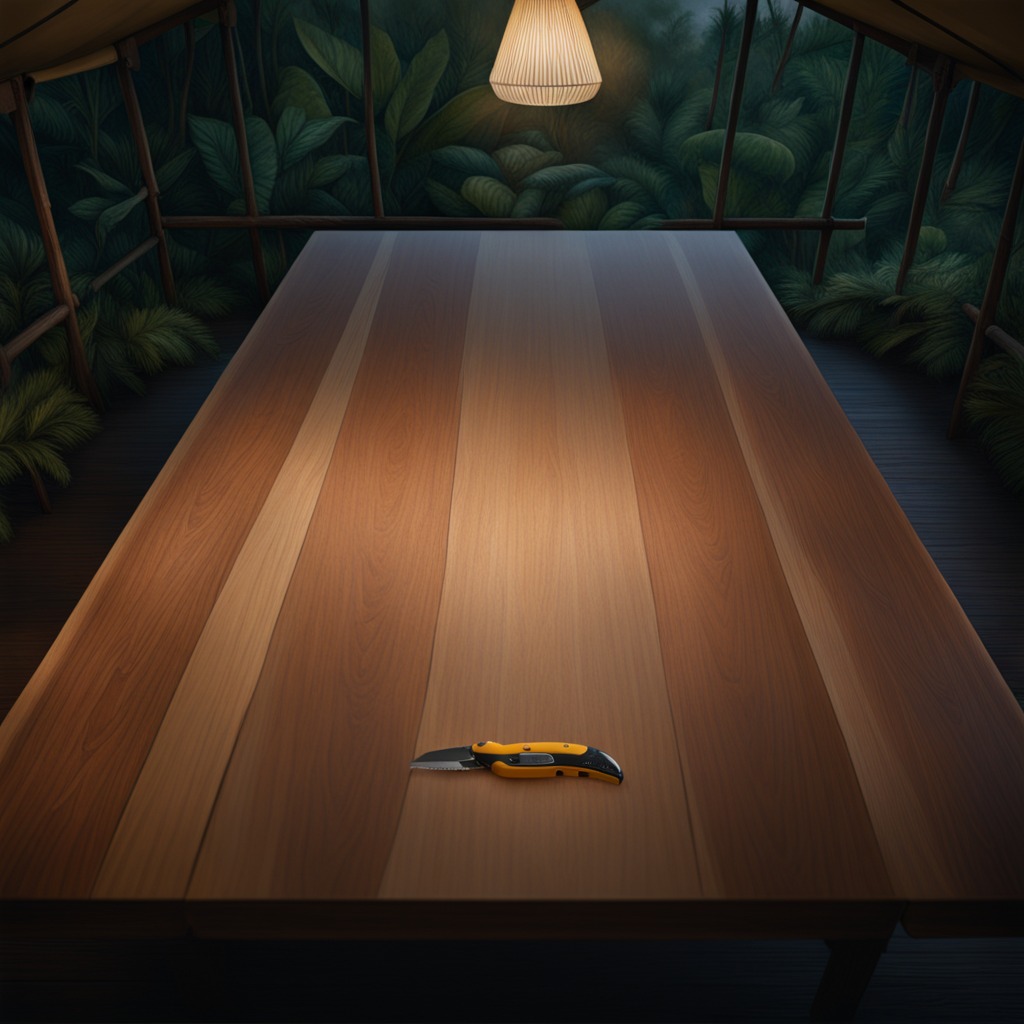
A utility knife is lying on a wooden table inside a jungle field workshop tent at night.